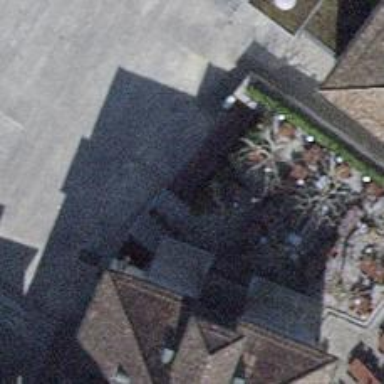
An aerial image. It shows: Fountain.